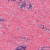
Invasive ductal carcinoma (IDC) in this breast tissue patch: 0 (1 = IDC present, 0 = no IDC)